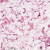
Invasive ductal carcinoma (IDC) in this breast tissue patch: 0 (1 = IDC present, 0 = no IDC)